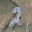
Label: 2